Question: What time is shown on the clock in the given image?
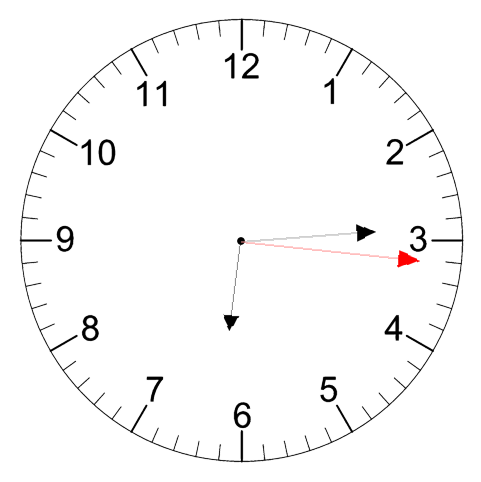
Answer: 06:14:16